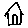
Label: house